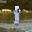
Label: 1